Question: I want to make label of a heat map as vertical. It is horizontal as default. An example is given below;

Is there a way to do this?
Thank!
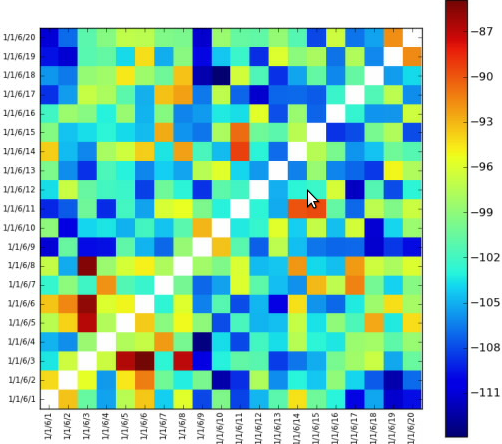
Answer: It can be done with
'''
plt.xticks(width, heightList, rotation='vertical')
'''